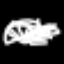
Label: squiggle